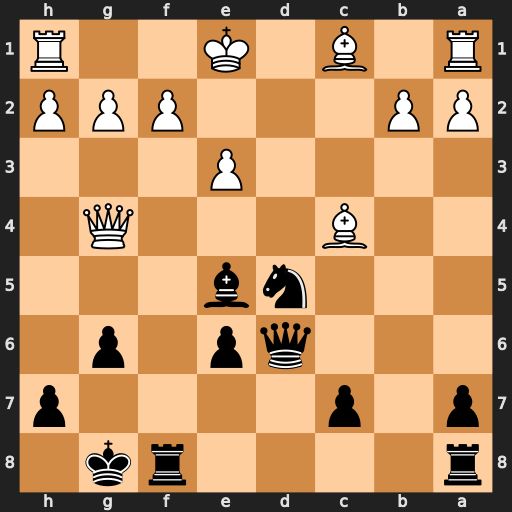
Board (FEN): r4rk1/p1p4p/3qp1p1/3nb3/2B3Q1/4P3/PP3PPP/R1B1K2R
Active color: b
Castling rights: KQ
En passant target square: -
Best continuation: Bxb2 Bxd5 Bc3+ Bd2 Bxd2+